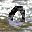
Label: 0